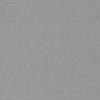
Label: dusty